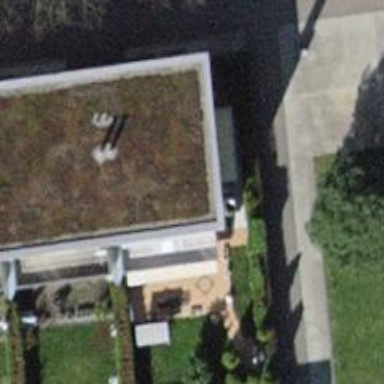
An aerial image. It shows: Building with flat roof.